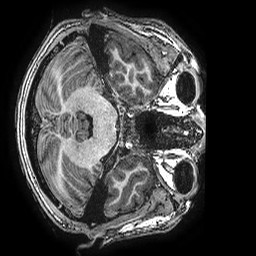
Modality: T1w
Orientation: axial
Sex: male
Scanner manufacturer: ge
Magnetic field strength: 3 T
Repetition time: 0.00766 s
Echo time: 0.003476 s